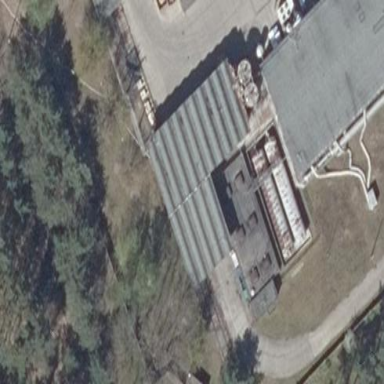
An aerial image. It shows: View of roof of building.